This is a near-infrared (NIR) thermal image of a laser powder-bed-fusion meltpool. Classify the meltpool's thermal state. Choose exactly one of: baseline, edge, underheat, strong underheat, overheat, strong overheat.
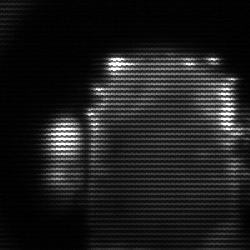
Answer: baseline